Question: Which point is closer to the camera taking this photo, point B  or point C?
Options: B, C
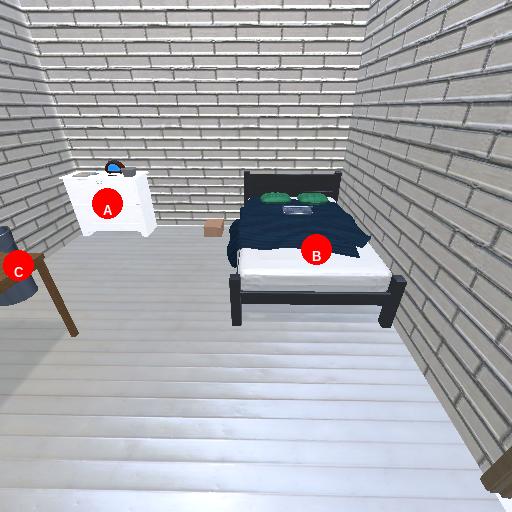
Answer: B